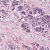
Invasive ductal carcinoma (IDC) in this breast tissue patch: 1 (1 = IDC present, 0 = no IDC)